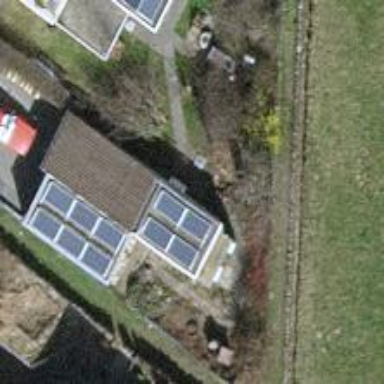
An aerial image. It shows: Solar power generator using photovoltaic panels.